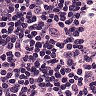
Metastatic tissue present: yes